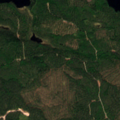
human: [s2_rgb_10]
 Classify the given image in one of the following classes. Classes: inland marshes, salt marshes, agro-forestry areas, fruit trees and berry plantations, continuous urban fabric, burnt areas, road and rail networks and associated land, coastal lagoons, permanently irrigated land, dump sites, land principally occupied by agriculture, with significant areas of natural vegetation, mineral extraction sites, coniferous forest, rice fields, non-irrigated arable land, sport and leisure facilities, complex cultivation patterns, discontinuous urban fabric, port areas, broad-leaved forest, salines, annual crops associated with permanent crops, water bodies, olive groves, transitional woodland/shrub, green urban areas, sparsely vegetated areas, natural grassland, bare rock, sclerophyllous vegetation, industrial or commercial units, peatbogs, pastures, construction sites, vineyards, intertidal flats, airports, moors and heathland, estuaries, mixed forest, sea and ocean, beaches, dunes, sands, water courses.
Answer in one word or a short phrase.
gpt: coniferous forest, mixed forest, water bodies